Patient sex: F
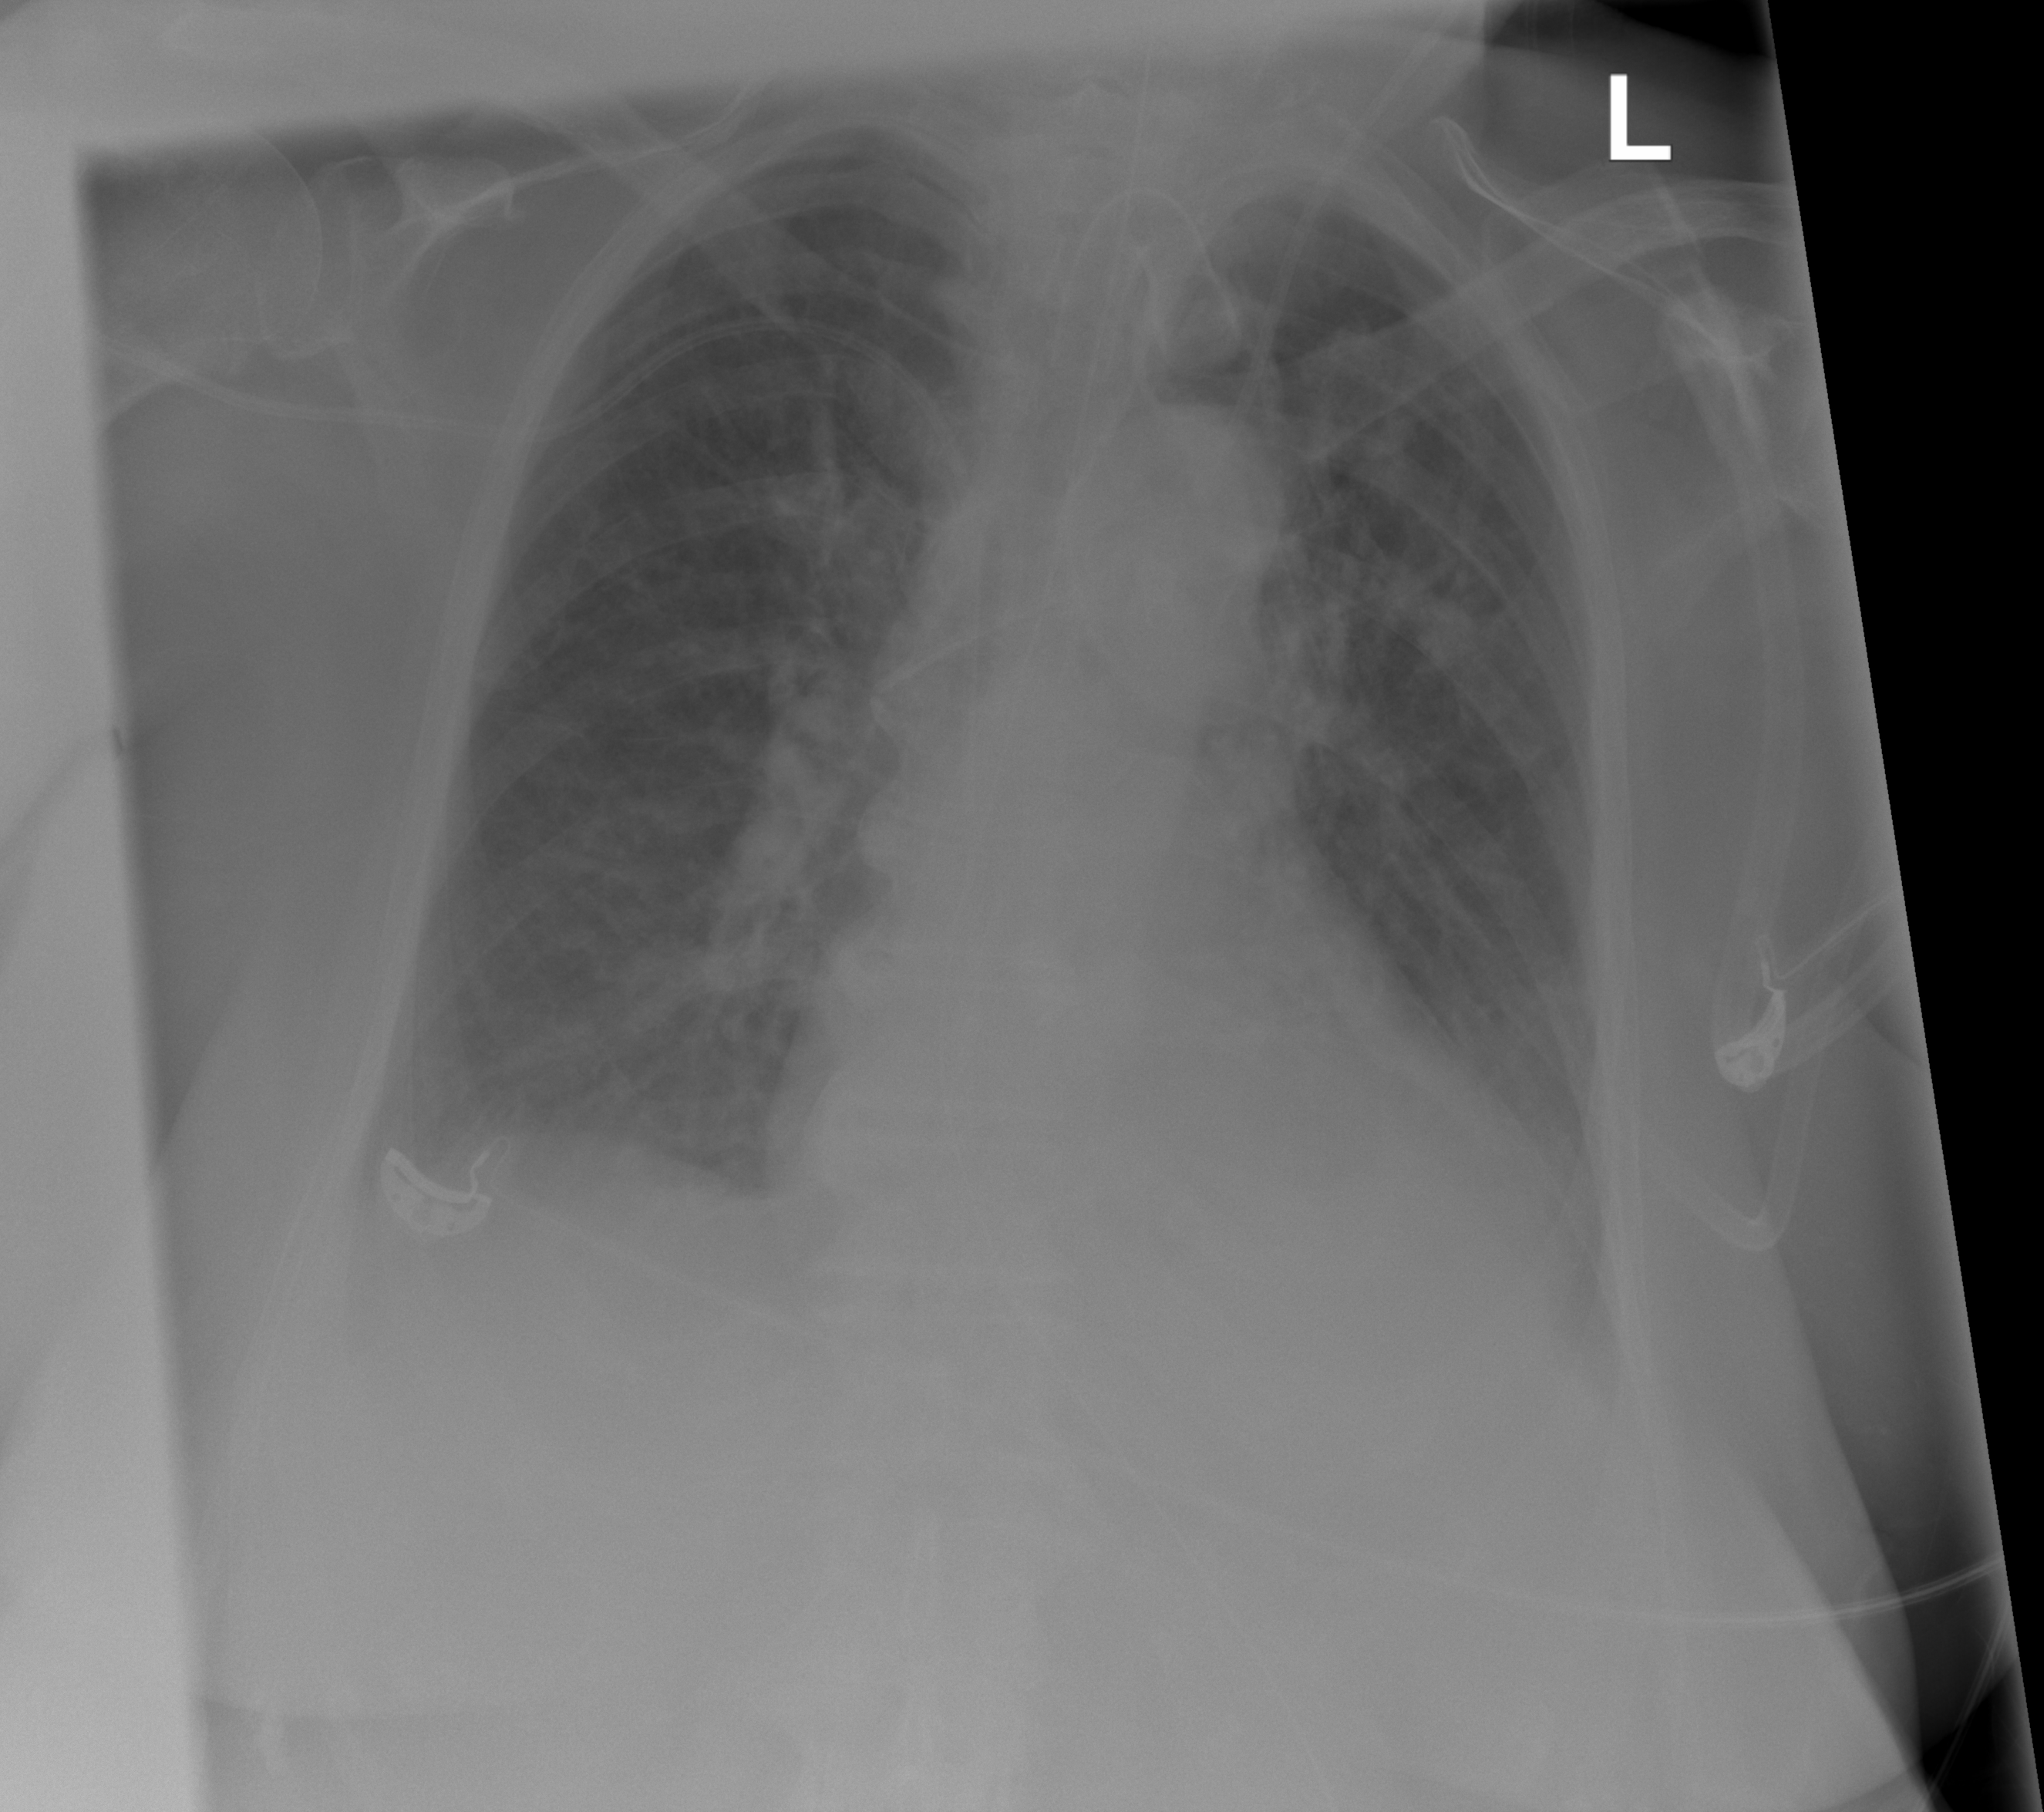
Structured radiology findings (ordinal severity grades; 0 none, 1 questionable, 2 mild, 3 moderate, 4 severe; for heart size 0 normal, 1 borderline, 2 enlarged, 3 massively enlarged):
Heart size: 2
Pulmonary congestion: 2
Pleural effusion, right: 2
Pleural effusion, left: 2
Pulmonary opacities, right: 2
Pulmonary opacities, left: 0
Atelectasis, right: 2
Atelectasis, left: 0